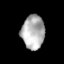
Tissue: lung
Cell type: Others
Senescence score: 0.2004
Nuclear area (px): 767
Mean DAPI intensity: 176.46